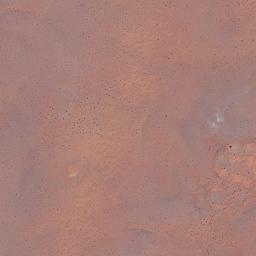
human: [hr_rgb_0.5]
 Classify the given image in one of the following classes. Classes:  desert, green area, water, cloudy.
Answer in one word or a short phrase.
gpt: desert